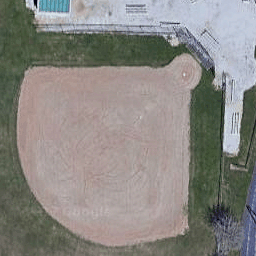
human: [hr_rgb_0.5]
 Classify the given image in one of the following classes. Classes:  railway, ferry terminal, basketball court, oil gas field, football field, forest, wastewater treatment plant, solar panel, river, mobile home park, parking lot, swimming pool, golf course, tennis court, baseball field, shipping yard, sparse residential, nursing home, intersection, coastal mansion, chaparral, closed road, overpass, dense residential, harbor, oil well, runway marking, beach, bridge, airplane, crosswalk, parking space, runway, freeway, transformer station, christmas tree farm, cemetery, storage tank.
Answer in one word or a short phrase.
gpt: baseball field